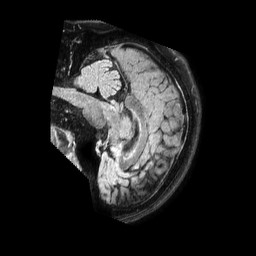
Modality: FLAIR
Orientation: sagittal
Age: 59
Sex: male
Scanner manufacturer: philips
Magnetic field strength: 1.5 T
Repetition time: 4.8 s
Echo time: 0.3387 s